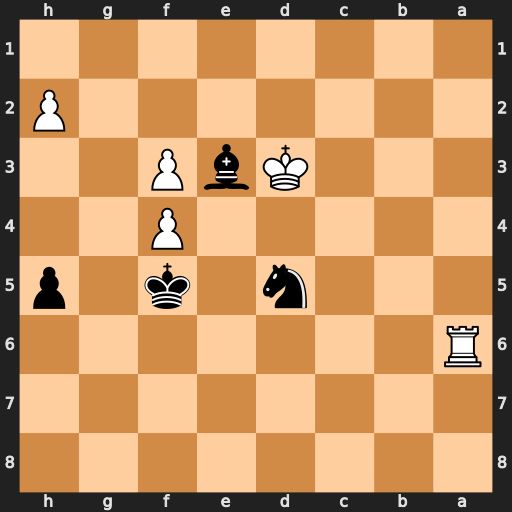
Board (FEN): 8/8/R7/3n1k1p/5P2/3KbP2/7P/8
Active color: b
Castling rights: -
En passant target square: -
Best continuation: Nb4+ Kxe3 Nxa6